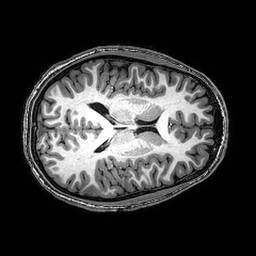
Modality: T1w
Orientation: axial
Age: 24
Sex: male
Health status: healthy
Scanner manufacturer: philips
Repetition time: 0.008314 s
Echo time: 0.00383 s